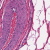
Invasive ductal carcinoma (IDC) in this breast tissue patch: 0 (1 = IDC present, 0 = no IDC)